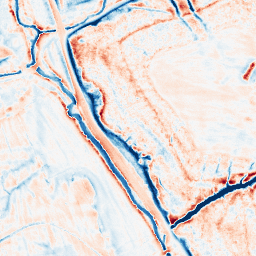
Category: edge_preserving
Decomposition family: anisotropic_diffusion
Decomposition parameters: iterations: 50
kappa: 50
gamma: 0.15
Upsampling method: regularized
Upsampling parameters: scale: 4
lambda_reg: 0.01
Upsampling scale: 4